Interaction volume radius: 5 \u00c5
Interaction volume height: 10 \u00c5
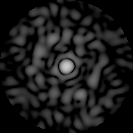
Disorder parameter: 0.8323